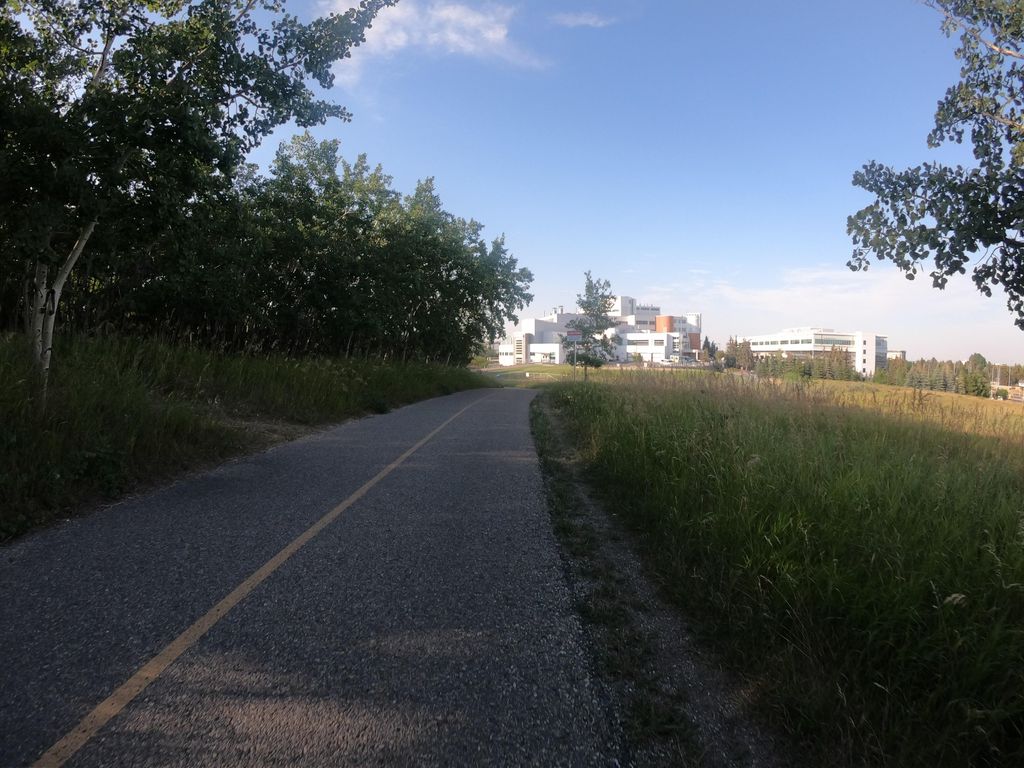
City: calgary